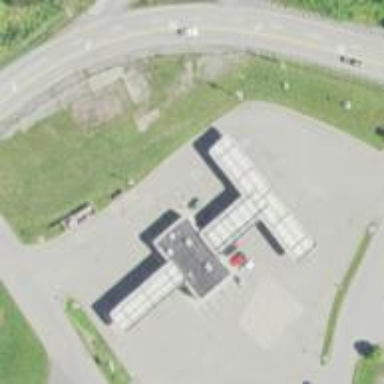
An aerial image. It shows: Convenience shop.